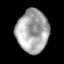
Tissue: lung
Cell type: Others
Senescence score: 0.2382
Nuclear area (px): 1343
Mean DAPI intensity: 168.621